Field crop: tomato
Growth stage: 1
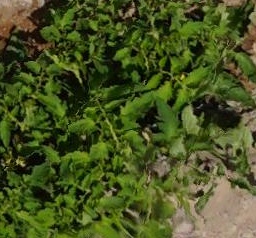
Species: tomato